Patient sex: F
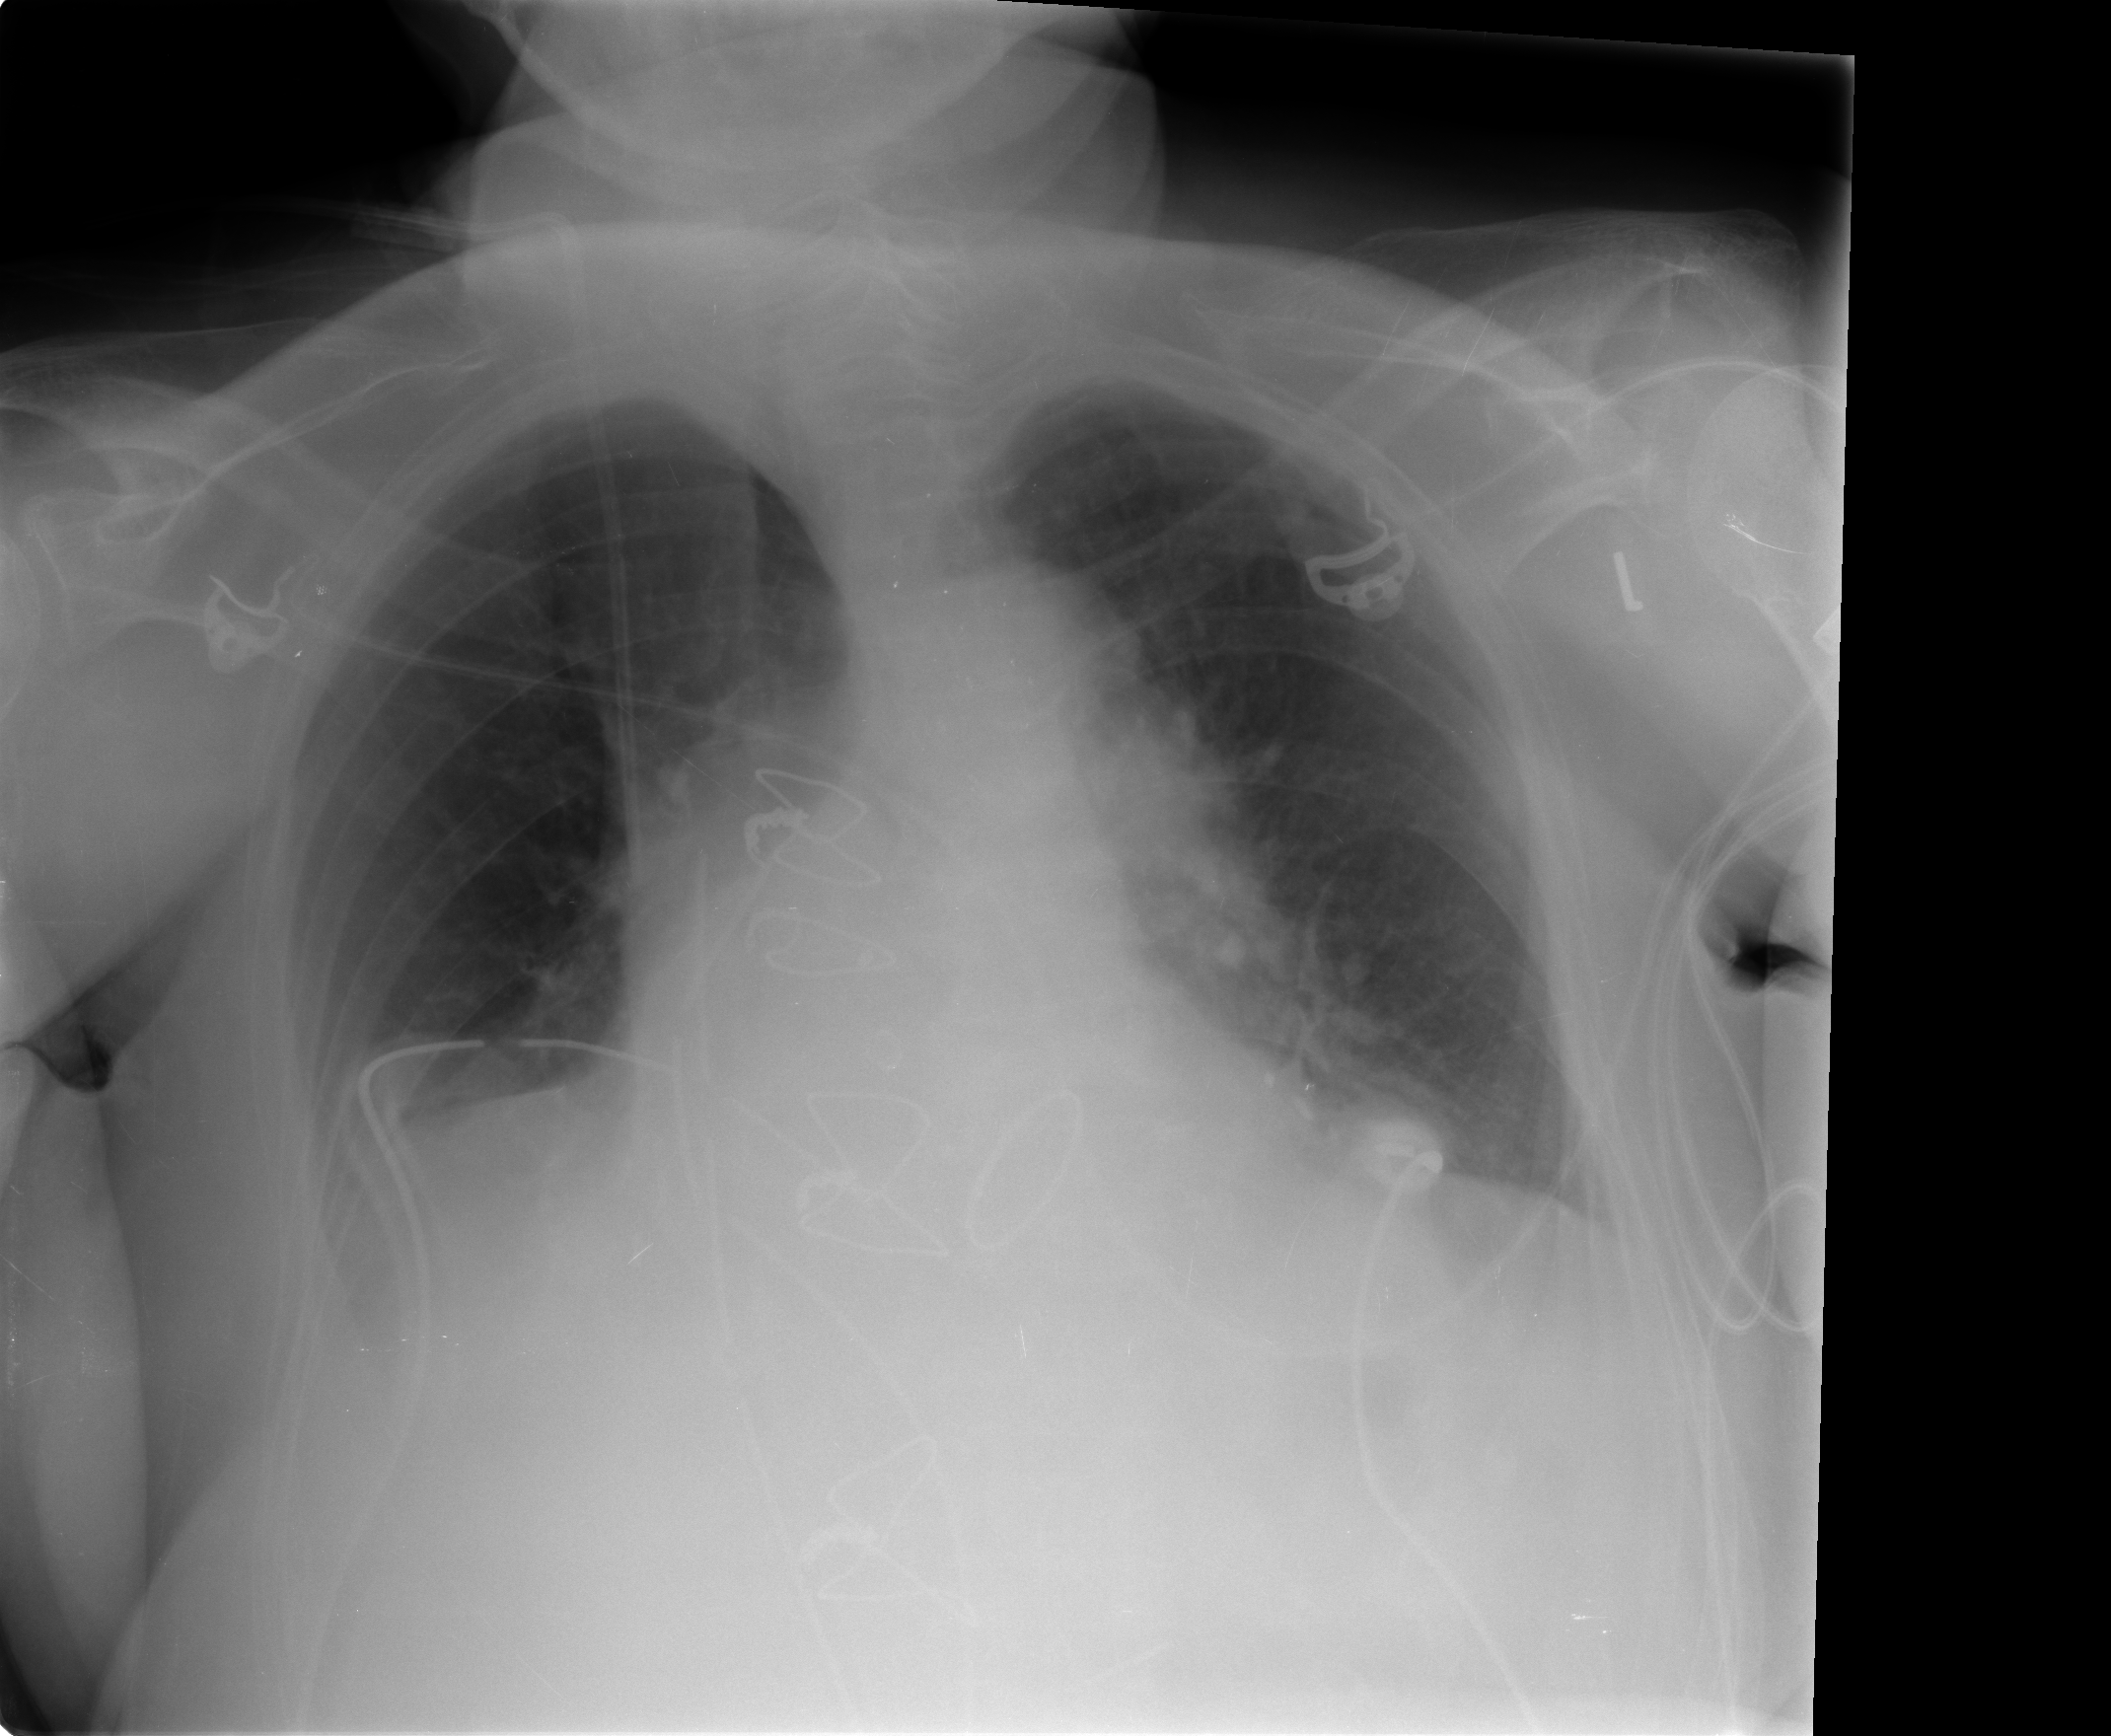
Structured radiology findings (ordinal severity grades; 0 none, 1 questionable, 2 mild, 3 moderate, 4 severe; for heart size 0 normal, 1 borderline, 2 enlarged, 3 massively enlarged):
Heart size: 2
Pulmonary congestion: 2
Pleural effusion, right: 1
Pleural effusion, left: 0
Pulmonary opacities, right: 0
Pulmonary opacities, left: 0
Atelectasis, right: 2
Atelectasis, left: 2